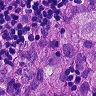
Metastatic tissue present: yes